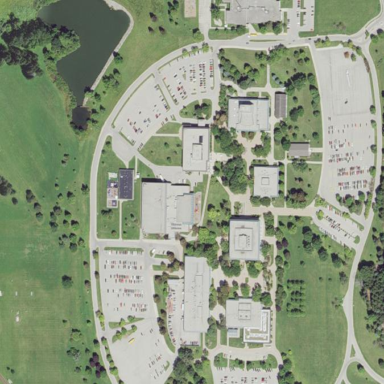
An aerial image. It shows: College.